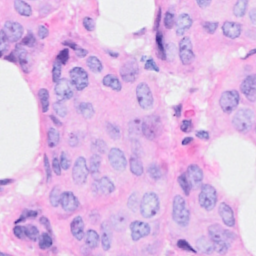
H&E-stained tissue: Breast